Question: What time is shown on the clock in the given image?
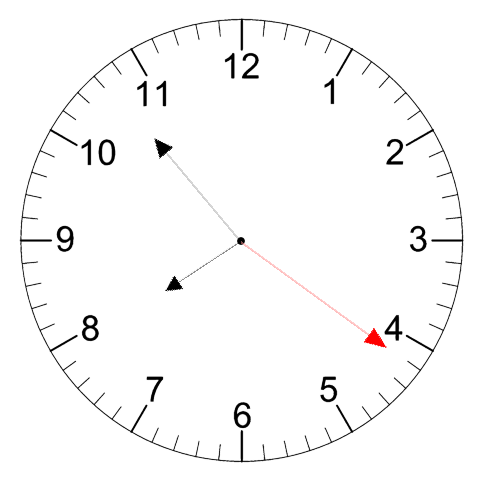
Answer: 07:53:21